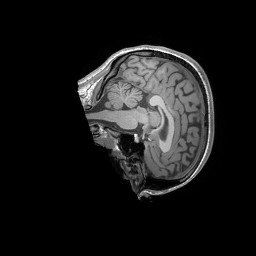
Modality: T1w
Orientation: sagittal
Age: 25
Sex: female